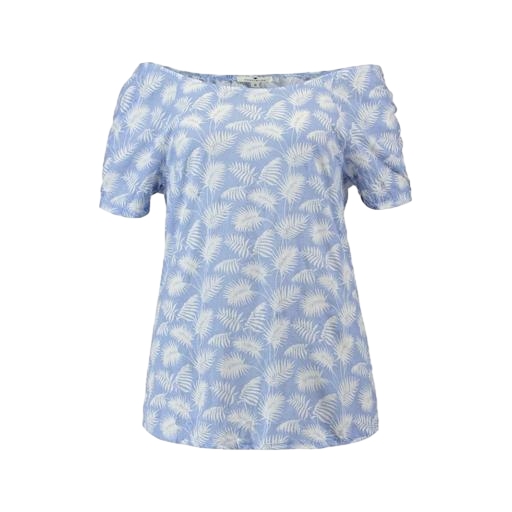
blue plus size printed t-shirt only macy, blue leaf-print top, blue lala palm leaf-print top, white background